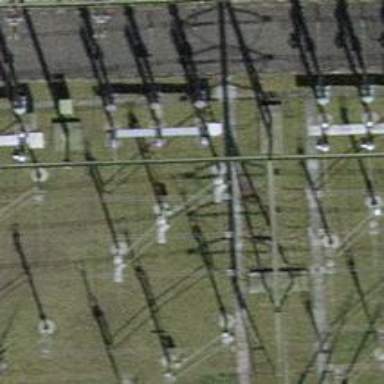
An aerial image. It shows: Switch used for power control.